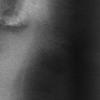
Label: not_dusty